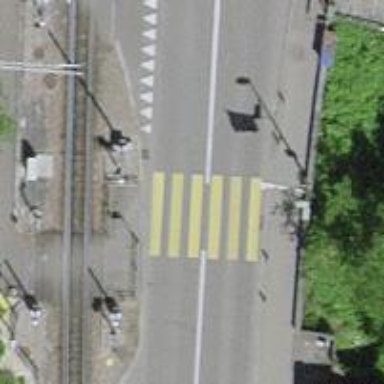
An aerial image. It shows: Uncontrolled zebra crossing with pedestrian island.